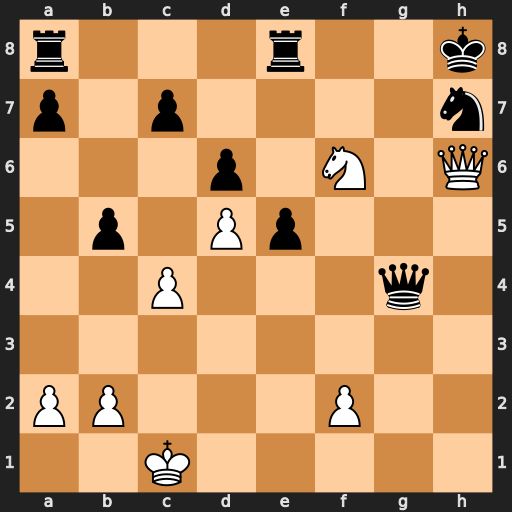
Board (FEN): r3r2k/p1p4n/3p1N1Q/1p1Pp3/2P3q1/8/PP3P2/2K5
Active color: w
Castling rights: -
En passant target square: -
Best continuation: Qxh7#